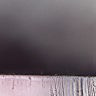
Metastatic tissue present: no